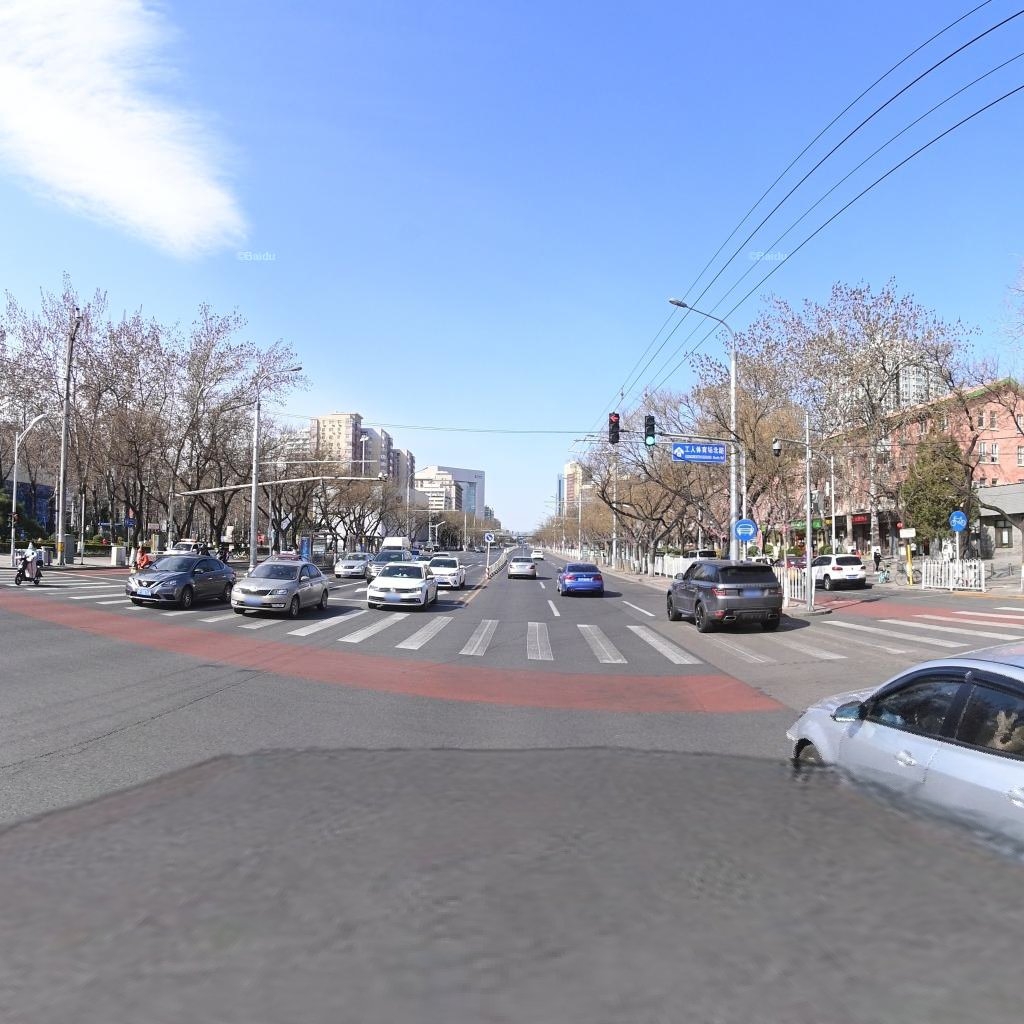
Region: Chaoyang
Road damage annotations: longitudinal crack